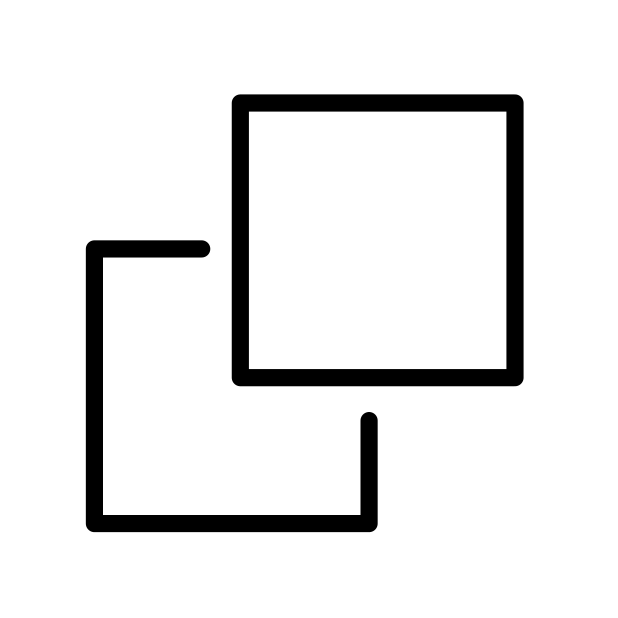
Emoji: ⮺
Name: overlapping white squares
Unicode: 0x2bba